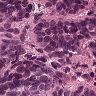
Metastatic tissue present: yes